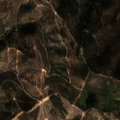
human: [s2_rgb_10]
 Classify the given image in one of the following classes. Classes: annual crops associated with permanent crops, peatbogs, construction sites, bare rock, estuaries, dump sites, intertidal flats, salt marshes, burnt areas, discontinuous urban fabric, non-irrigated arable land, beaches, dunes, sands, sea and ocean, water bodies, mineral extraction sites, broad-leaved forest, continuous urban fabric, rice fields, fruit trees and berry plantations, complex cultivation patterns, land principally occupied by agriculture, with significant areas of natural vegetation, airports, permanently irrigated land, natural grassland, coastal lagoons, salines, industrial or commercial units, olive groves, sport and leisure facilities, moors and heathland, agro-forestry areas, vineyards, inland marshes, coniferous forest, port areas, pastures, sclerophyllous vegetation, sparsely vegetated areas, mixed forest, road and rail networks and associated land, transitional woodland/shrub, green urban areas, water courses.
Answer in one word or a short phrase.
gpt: broad-leaved forest, transitional woodland/shrub